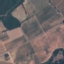
Label: PermanentCrop